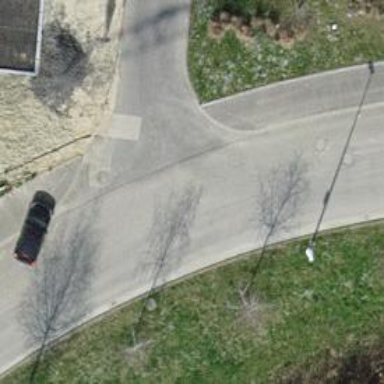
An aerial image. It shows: Asphalt footway with unmarked crossing.